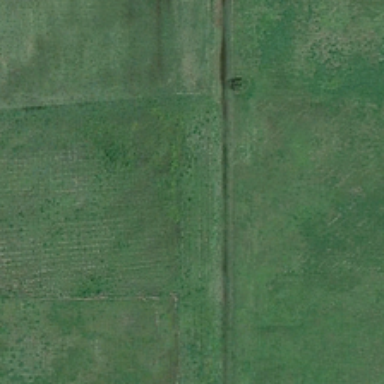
It is a piece of green meadow .